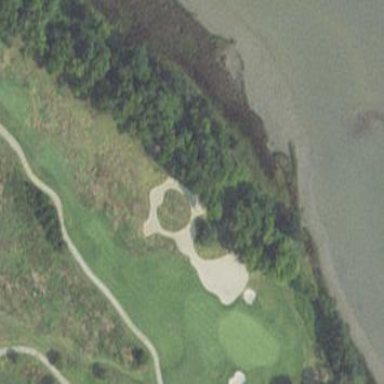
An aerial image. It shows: Golf bunker filled with natural sand.